Question: I'm using UploadProcessor to block specific file uploading into MediaLibrary.
Everything is working good and I can see the alert Sitecore's message. But, Sitecore's error message is not really user-friendly
So, I'd like to add extra alert box for users. Below is my code, but the javascript is not working.

Some people want me to use "SheerResponse", but Sitecore Document mentions that
> The uiUpload pipeline is run not as part of the Sheer event, but as part of the form loading process in response to a post back. This is because the uploaded files are only available during the "real" post back, and not during a Sheer UI event. In this sense, the uiUpload pipeline has not been designed to provide UI. In order to provide feedback to a User, the processor should resort to some trick which emits the JScript code.
<URL>
Do you have any idea how to implement alert box??
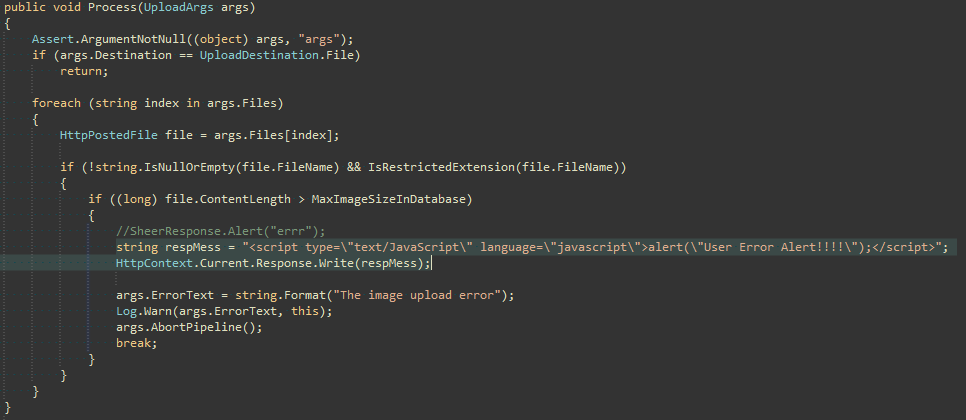
Answer: The Upload control in the Media Library uses flash to upload the files. As part of this upload process, the file sizes are checked using JavaScript and a client side validation is made before the upload.
There are a number of changes you need to make. I'm just going to list them here, you can find all the code in my Github Gists:
<URL>
---
Extend and update the 'MediaFolder.js' file to check the file size against the Image Size ONLY if the extension is one specified in config
'''
if (file.size > this.uploadLimit() || this.uploadImageLimitReached(file)) {
...
}
'''
Update 'MediaFolder.xml' page to include the above JS. Amend the codebeside, inheriting from 'Sitecore.Shell.Applications.Media.MediaFolder.MediaFolderForm' and overriding 'OnLoad' and 'OnFilesCancelled', to render restricted extensions and max image size settings so these are passed to the Javascript and display friendly alert.
'''
settings.Add("uploadImageLimit", ((long)System.Math.Min(ImageSettings.MaxImageSizeInDatabase, Settings.Runtime.EffectiveMaxRequestLengthBytes)).ToString());
settings.Add("uploadImageRestrictedExtensions", ImageSettings.RestrictedImageExtensions);
'''
Update 'Attach.xaml.xml' codebeside to check image size, inheriting from 'Sitecore.Shell.Applications.FlashUpload.Attach.AttachPage' and overriding 'OnQueued' method:
'''
if (ImageSettings.IsRestrictedExtension(filename) && num > maximumImageUploadSize)
{
string text = Translate.Text("The image "{0}" is too big to be uploaded.
The maximum image size that can be uploaded is {1}.", new object[] { filename, MainUtil.FormatSize(maximumImageUploadSize) });
this.WarningMessage = text;
SheerResponse.Alert(text, new string[0]);
}
else
{
base.OnQueued(filename, lengthString);
}
'''
Add a config include with the new settings.
'''
<setting name="Media.MaxImageSizeInDatabase" value="1MB" />
<setting name="Media.RestrictedImageExtensions" value=".jpg|.jpeg|.png|.gif|.bmp|.tiff" />
'''
---
You can still (and should) keep the pipelines in place, but note from my <URL>. The Gist contains the
NOTE that I have tested this using Sitecore 7.2 rev 140526, so the base code is taken from there. If you are using a different version then you should check the base C#, JS and XML code matches what I have provided. The code is commented to show you what has changed.
The above works in the Content Editor, it does not work in the Page Editor! Which in Sitecore 7.2+ uses SPEAK dialogs and it looks like they use a different set of pipelines. That would need more investigation (raise another question, and specify which version of Sitecore you are using).